The plot shows how the frequency content of a bearing vibration signal evolves over time (STFT spectrogram). Classify the bearing condition as one of: normal, inner_race, outer_race, ball.
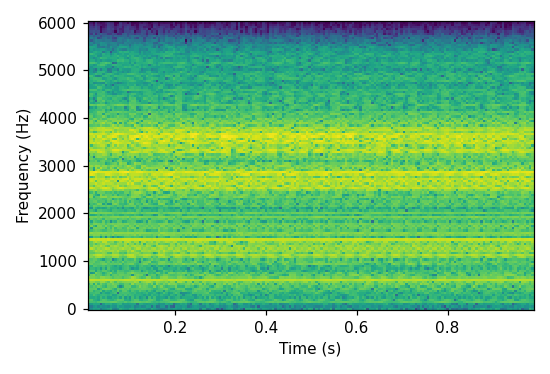
Answer: inner_race